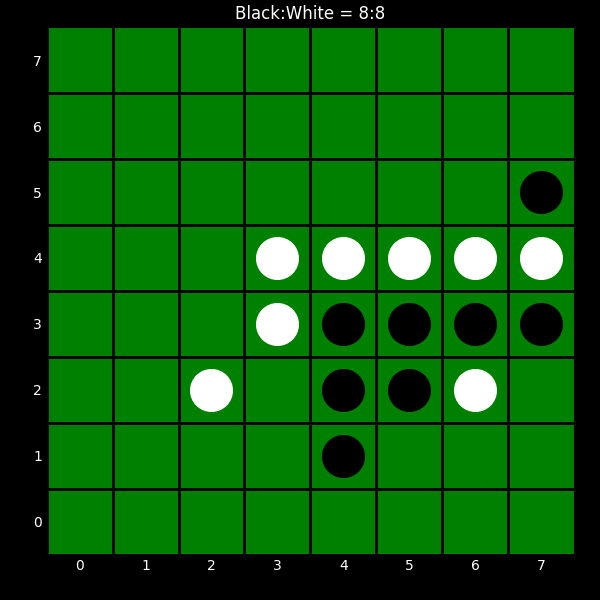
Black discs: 8
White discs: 8